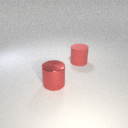
large red metal cylinder to the left of large red rubber cylinder